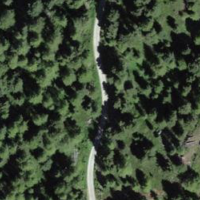
EUNIS habitat code: 43
Species observed at this site:
Hesperia comma
Campanula barbata
Carterocephalus palaemon
Erebia melampus
Arnica montana